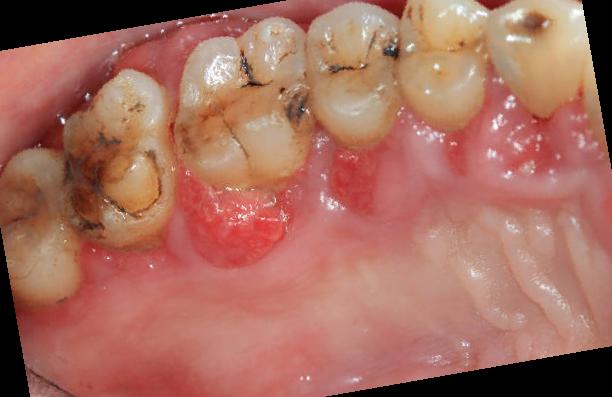
Condition: Gingivitis